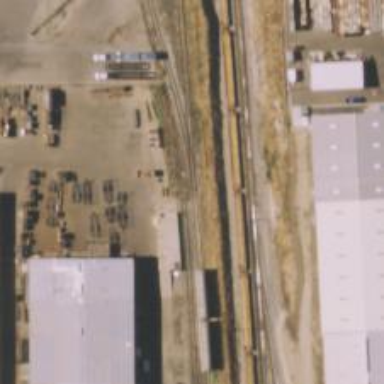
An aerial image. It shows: Railway siding with rails.